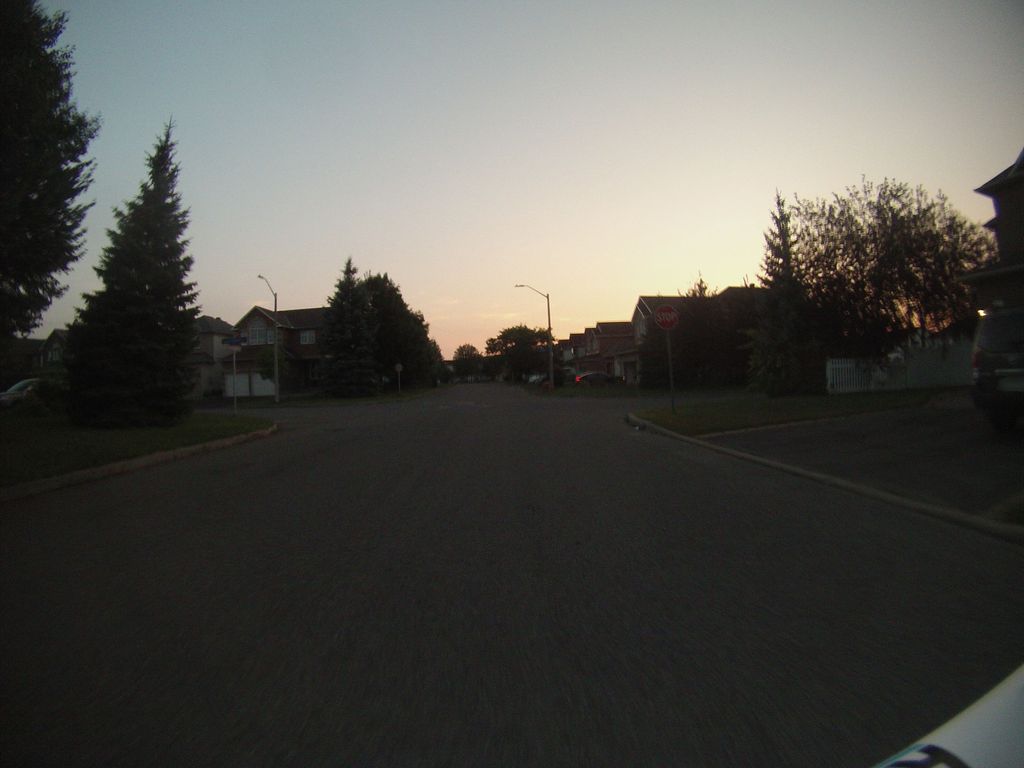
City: ottawa-gatineau